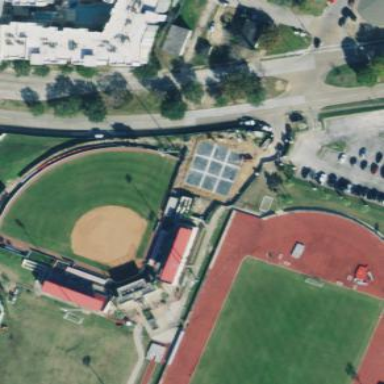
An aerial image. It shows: Softball pitch for leisure land activities.